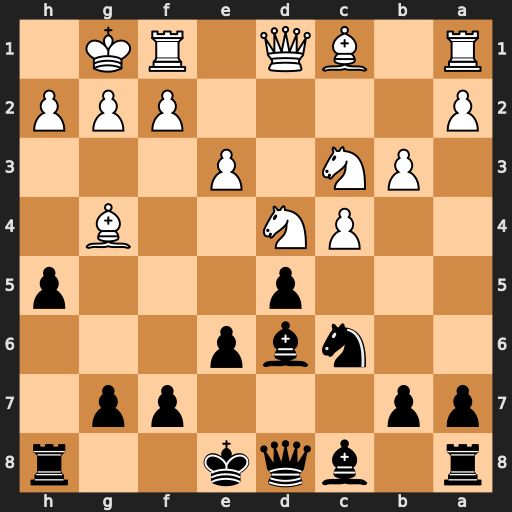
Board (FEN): r1bqk2r/pp3pp1/2nbp3/3p3p/2PN2B1/1PN1P3/P4PPP/R1BQ1RK1
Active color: b
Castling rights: kq
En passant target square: -
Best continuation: Bxh2+ Kh1 hxg4